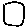
Label: square